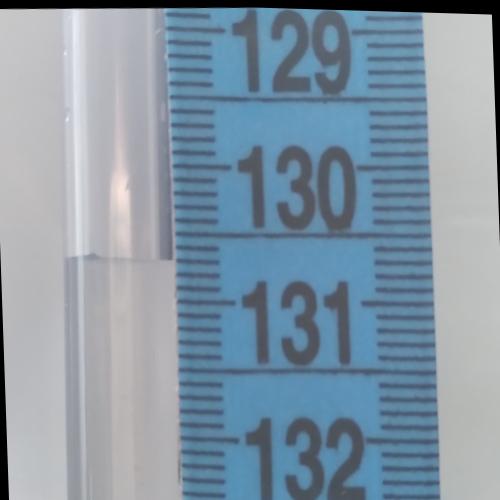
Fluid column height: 130.7 cm